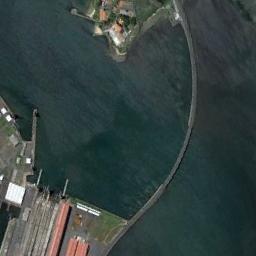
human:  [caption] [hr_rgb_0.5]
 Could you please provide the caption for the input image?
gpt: A bridge with a bend built on a dark blue river and some buildings on one side of the river .

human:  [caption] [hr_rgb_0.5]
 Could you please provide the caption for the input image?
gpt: It was a two-way bridge, And the water in the river was black .

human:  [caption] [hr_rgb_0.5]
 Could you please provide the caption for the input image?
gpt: A curved bridge connects the land on both sides of the blue-blue river  There are many buildings on the land .

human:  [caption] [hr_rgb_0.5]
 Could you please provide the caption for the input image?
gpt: A winding bridge is over the deep blue river .

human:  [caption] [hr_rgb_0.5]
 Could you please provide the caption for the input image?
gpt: There are many buildings beside the bridge .